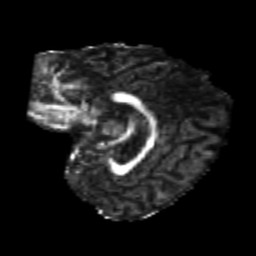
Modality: FA
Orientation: sagittal
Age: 22
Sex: female
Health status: healthy
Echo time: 0.074 s